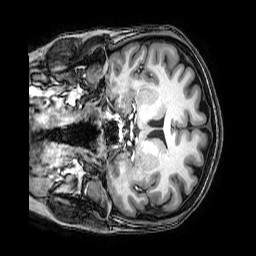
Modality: T1w
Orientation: coronal
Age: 43
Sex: female
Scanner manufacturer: philips
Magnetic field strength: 3 T
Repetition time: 0.008113 s
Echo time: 0.003709 s